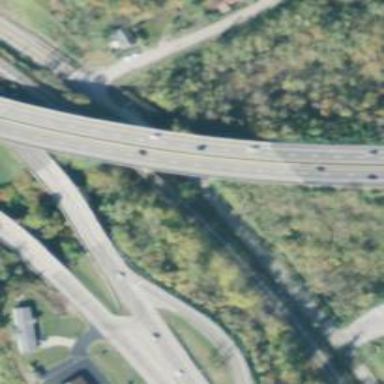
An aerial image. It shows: Secondary road crossing bridge.